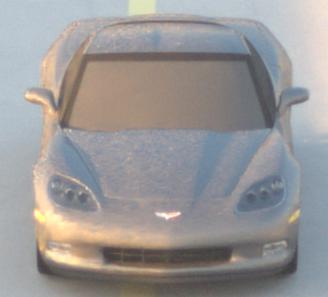
Make: Chevrolet
Model: Corvette Coupé
Detailed model: Corvette (C6) Coupé
Model produced from: 2005/02
Model produced until: 2008/03
Doors: 3
Color: gray
Road condition: dry road
Daytime: sunrise or sunset
Contrast: medium contrast